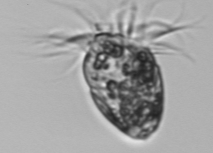
Label: Strombidium_morphotype1